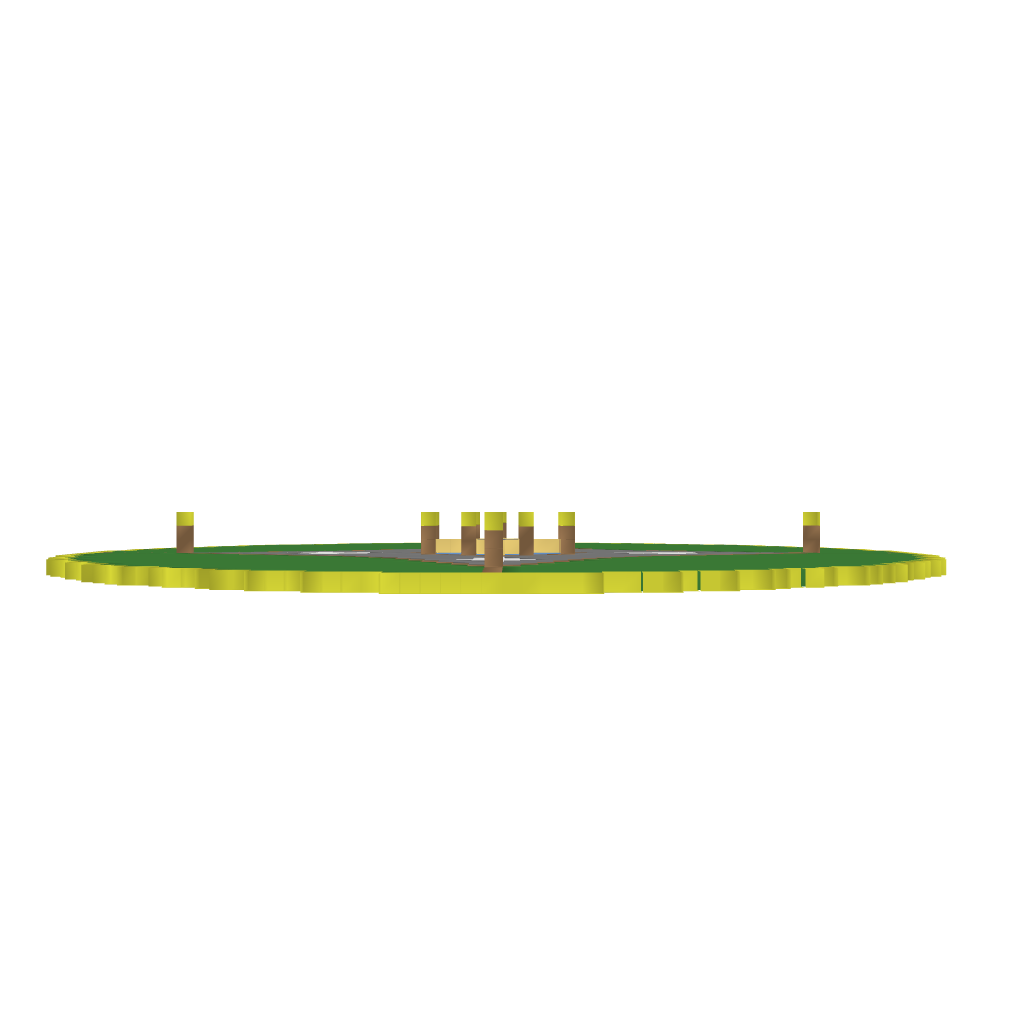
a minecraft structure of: EasySpawn2 bad low quality